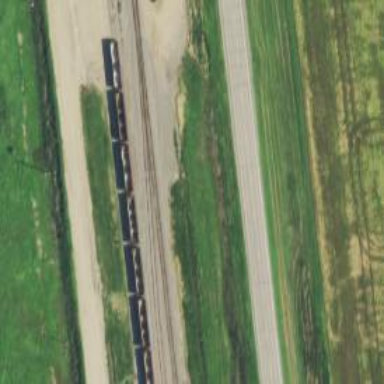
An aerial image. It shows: Railway siding for service.